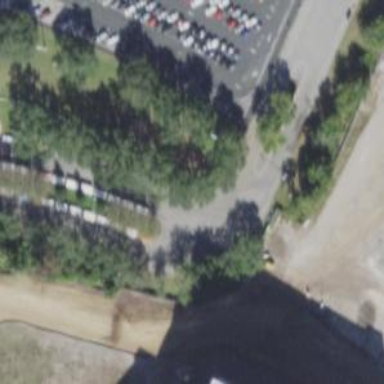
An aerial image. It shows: Designated parking area for trams located along service road.